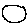
Label: circle